Interaction volume radius: 5 \u00c5
Interaction volume height: 25 \u00c5
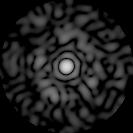
Disorder parameter: 0.833